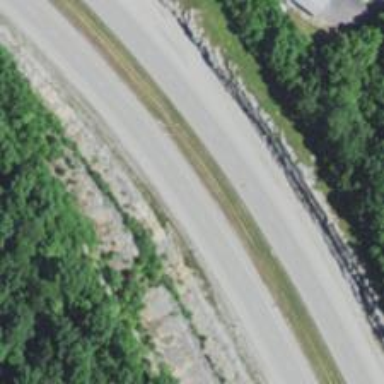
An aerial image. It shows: This image shows trunk highway that functions as expressway.